Question: I am a beginner in python programmation and I have a problem with screenshot function from PyAutoGui.
Here is my code:
'''
#Libraries
import pyautogui, os
#Work Directory
os.chdir('C:/Users/mypath')
#Data and Variables:
ListOfNames=['T1.png','T2.png','T3.png']
#list of desired positions to screenshot:
Several_Regions=[(760, 142, 22, 23),(692, 352, 19, 21),(553, 456, 19, 21)]
#Program:
for name in ListOfNames:
for LeftTopWidthHeight in Several_Regions:
pyautogui.screenshot('%s'%(name), region = LeftTopWidthHeight)
'''
This is supposed to take a screenshot of each regions I mentionned
in the list of regions in three files.
But it create 3 files with exactly taken in
screenshot (and last) region ...
Photo:

Did I have forgot something somewhere? Please, help me to solve this problem
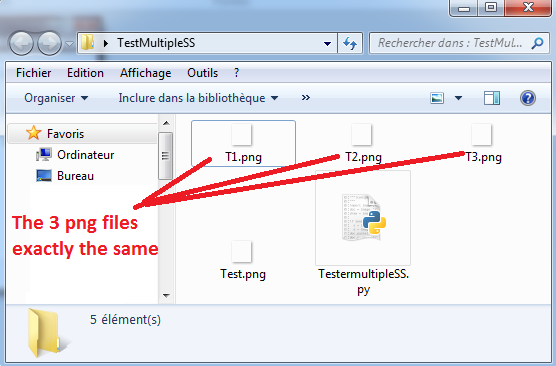
Answer: That is because in the 'for' loops you actually make . And for every file, you save the third one: the last region. Because in the nested for loops you will actually make screenshots with parameters:
- 'ListOfNames[0],Several_Regions[0]'- 'ListOfNames[0],Several_Regions[1]'- 'ListOfNames[0],Several_Regions[2]'- 'ListOfNames[1],Several_Regions[0]'- 'ListOfNames[1],Several_Regions[1]'- 'ListOfNames[1],Several_Regions[2]'- 'ListOfNames[2],Several_Regions[0]'- 'ListOfNames[2],Several_Regions[1]'- 'ListOfNames[2],Several_Regions[2]'
So as you can see, for every 'ListOfNames', the last one with which you call that is 'Several_Regions[2]'.
You can however use a 'zip' to make sure the first region is saved to the first file name, etc.:
'''
for name,LeftTopWidthHeight in zip(ListOfNames,Several_Regions):
pyautogui.screenshot('%s'%(name), region = LeftTopWidthHeight)
'''
Given however the names you show here are , you can the 'ListOfNames' and use 'enumerate(..)' instead:
'''
for idx,LeftTopWidthHeight in enumerate(Several_Regions):
pyautogui.screenshot('T%s.png'%idx, region = LeftTopWidthHeight)
'''